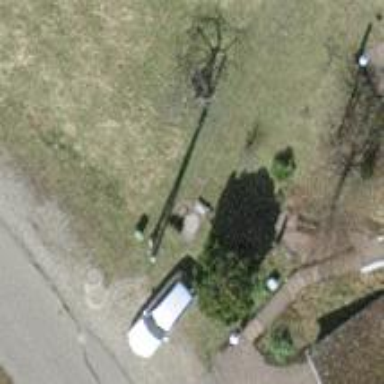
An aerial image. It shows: Guyed pole used for power distribution.